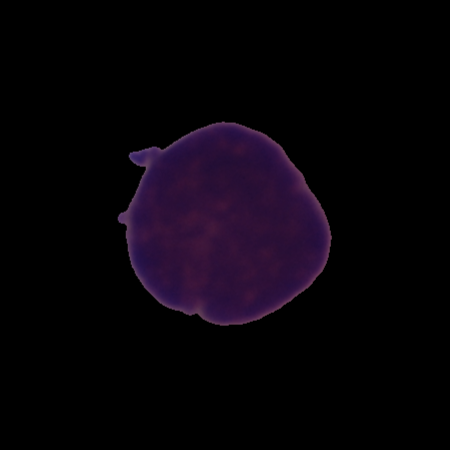
Label: cancer